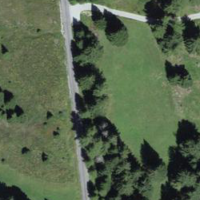
EUNIS habitat code: 43
Species observed at this site:
Pinguicula alpina
Pyrgus malvoides
Cupido minimus